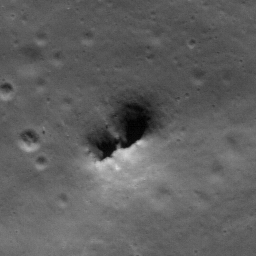
Pit: Copernicus 19b
Host crater: Copernicus
Host type: impact_melt
Lunar coordinates: latitude 10.133, longitude 339.605